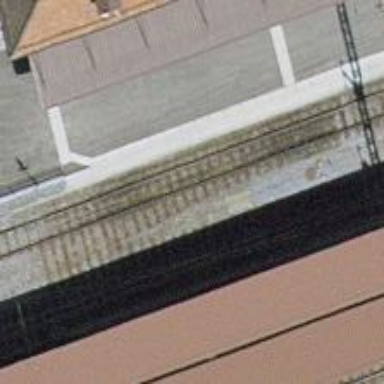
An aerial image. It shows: Narrow gauge railway siding with one track. The railway line is electrified with contact line.